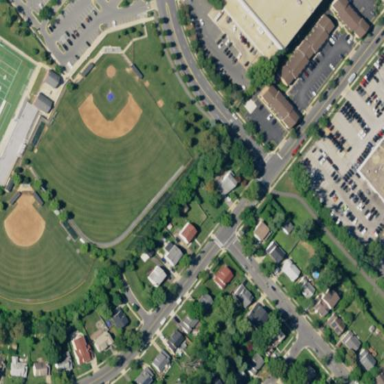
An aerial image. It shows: Baseball pitch for leisure land.